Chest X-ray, PA view. Patient: 59 years old, sex F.
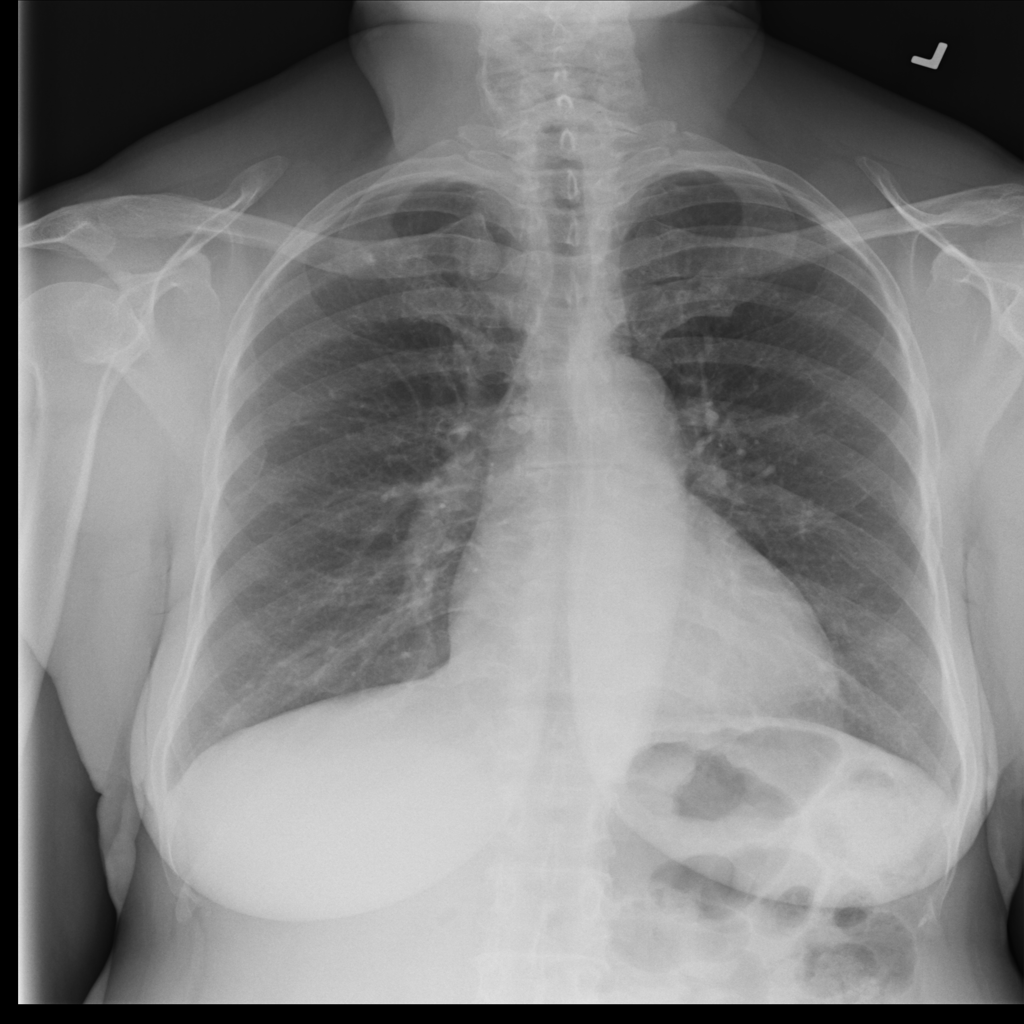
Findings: Infiltration, Nodule